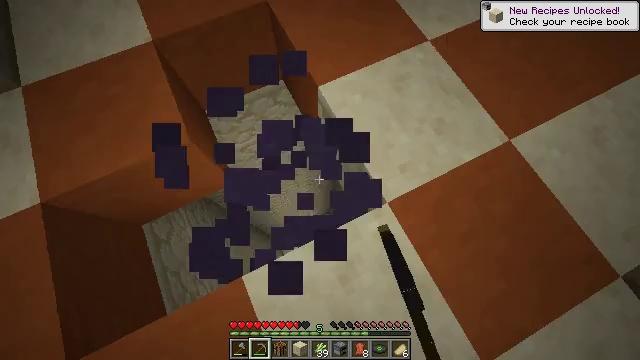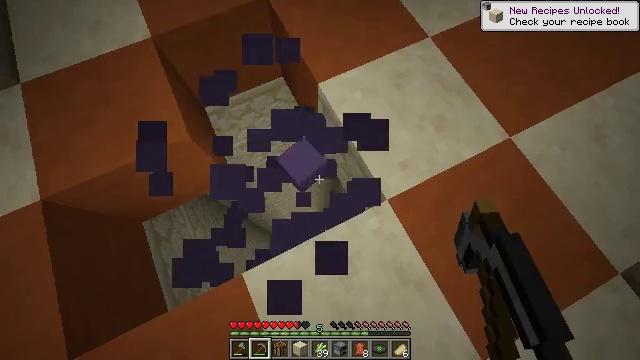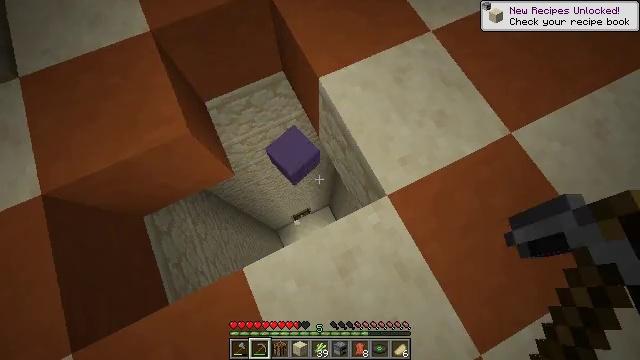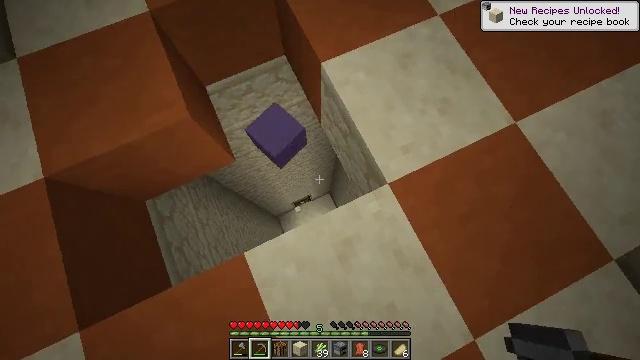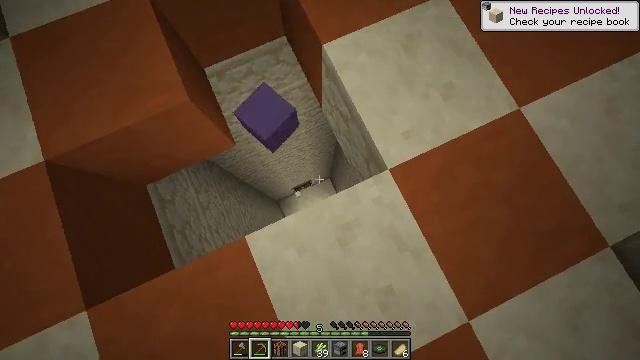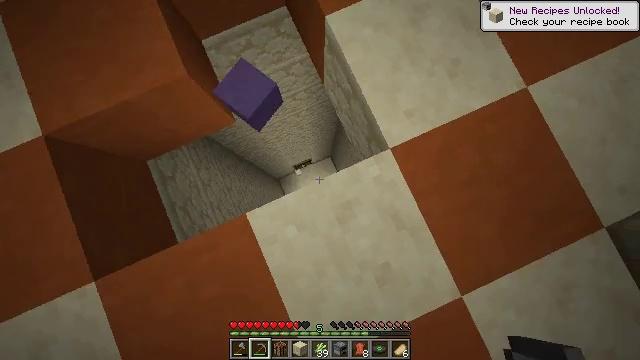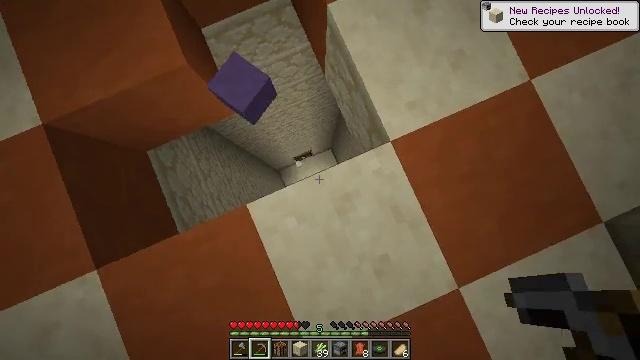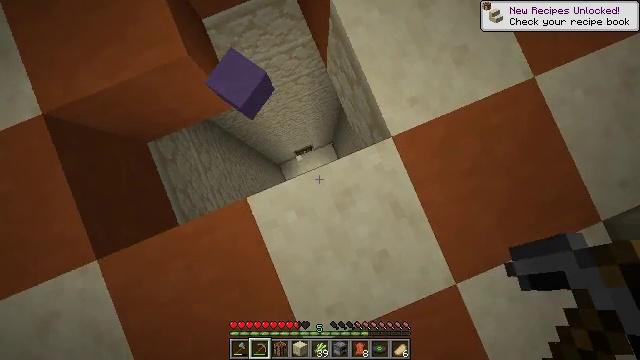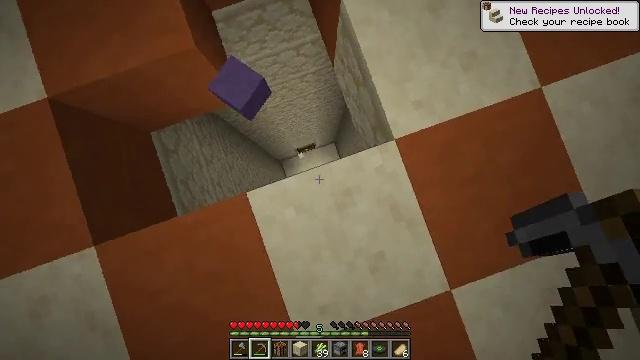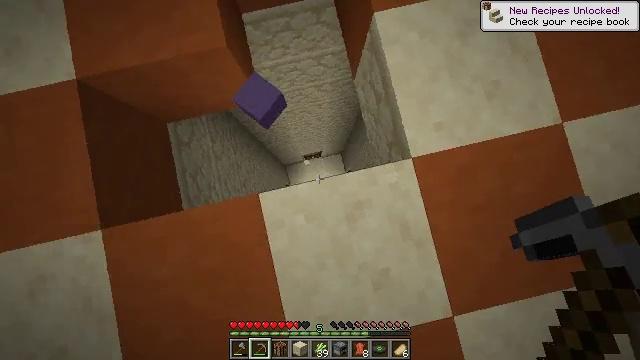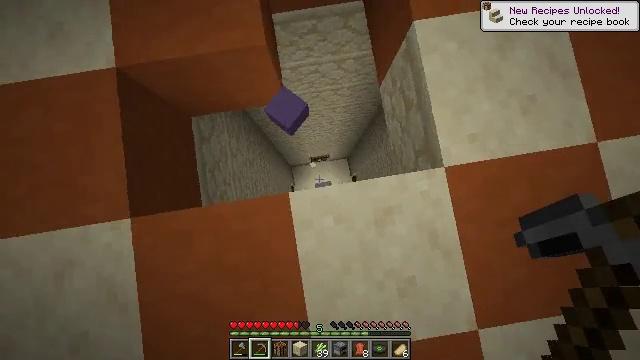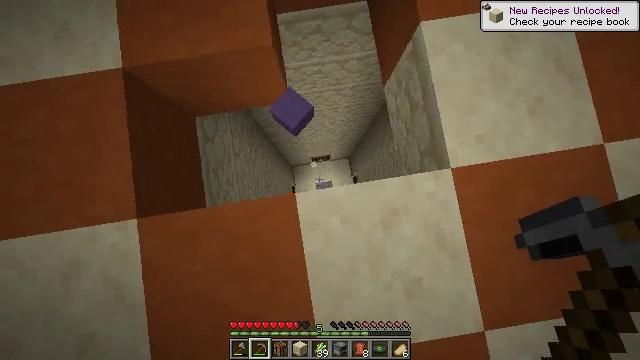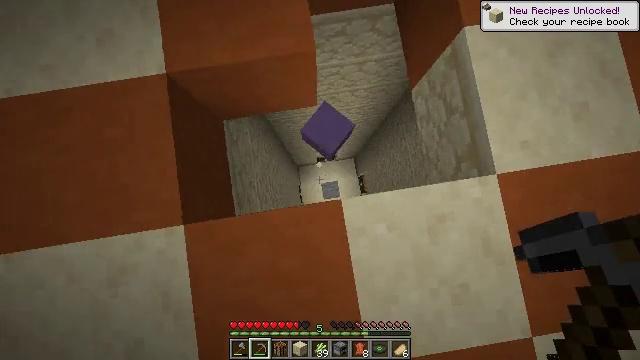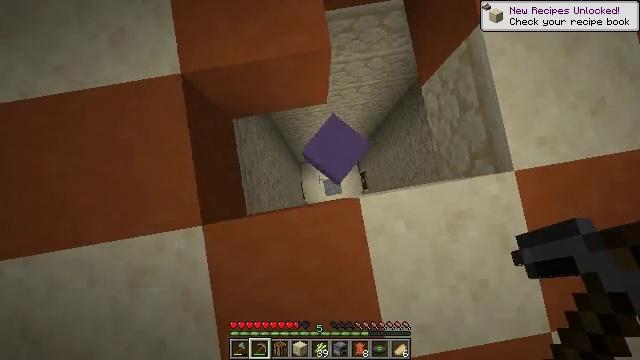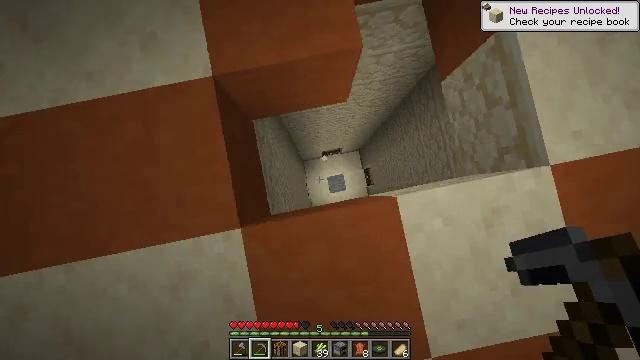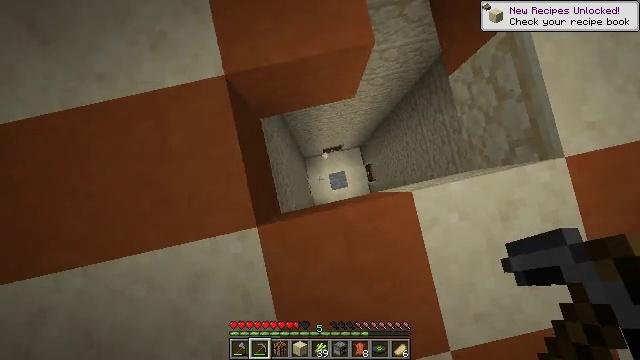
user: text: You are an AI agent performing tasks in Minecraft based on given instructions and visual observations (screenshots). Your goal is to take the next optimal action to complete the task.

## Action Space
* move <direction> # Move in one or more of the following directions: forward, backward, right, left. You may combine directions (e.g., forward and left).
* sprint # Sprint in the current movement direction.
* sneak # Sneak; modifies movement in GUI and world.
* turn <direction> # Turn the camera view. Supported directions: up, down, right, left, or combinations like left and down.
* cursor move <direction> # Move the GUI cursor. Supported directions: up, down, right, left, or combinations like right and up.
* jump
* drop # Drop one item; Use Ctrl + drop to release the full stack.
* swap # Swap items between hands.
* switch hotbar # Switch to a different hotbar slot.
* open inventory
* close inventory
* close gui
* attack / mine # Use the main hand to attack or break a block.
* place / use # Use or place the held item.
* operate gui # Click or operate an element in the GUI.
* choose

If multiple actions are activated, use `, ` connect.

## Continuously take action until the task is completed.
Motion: motion action
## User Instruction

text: Dig out the orange terracotta.
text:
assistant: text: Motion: no_op
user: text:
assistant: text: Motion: turn down
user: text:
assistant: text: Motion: turn down
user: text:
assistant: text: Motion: turn down
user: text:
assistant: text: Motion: turn down
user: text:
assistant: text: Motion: turn down
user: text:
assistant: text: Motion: turn down
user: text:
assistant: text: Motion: turn left
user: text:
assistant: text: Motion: move left, turn left and up
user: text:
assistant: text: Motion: move left, turn left
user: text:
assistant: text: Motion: move left
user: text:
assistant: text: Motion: move left
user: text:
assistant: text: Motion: move left
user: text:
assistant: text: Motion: move left, turn right
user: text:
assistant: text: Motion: move left, turn right
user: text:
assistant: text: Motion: move left, turn right
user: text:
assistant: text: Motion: move left
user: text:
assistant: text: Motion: move left
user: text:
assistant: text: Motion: move left, turn right
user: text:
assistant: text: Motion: move left, turn right and up
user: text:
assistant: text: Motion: turn right
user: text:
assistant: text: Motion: no_op
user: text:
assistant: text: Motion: no_op
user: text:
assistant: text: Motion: no_op
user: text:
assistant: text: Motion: attack / mine
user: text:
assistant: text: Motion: attack / mine
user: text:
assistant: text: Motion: attack / mine
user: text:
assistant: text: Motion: attack / mine
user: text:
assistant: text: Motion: attack / mine
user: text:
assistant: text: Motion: turn right, attack / mine